Aerial crown-view tile of a tropical tree (Barro Colorado Island, Panama), acquired 20250915:
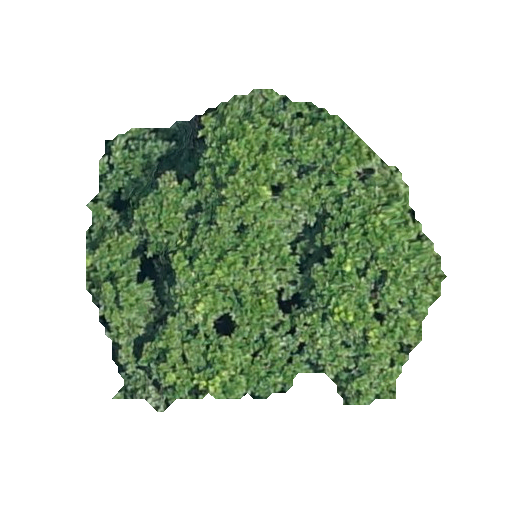
Species: Anacardium excelsum
GBIF accepted scientific name: Anacardium excelsum
Crown area: 124.305 m²